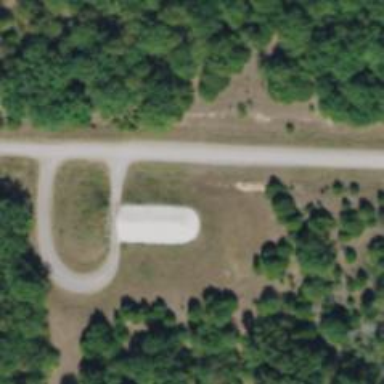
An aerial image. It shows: Military bunker.